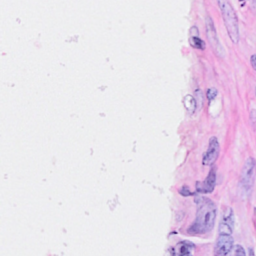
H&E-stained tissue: Breast